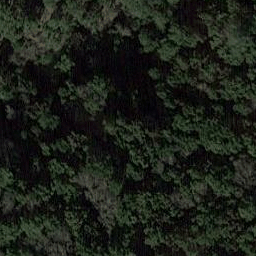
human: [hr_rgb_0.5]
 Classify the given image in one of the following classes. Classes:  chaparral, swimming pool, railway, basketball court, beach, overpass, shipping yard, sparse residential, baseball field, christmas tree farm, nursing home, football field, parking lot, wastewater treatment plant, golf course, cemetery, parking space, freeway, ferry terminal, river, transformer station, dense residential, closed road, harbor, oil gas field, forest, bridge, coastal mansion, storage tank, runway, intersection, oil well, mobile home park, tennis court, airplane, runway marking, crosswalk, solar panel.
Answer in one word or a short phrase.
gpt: forest